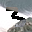
Label: 3